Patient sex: M
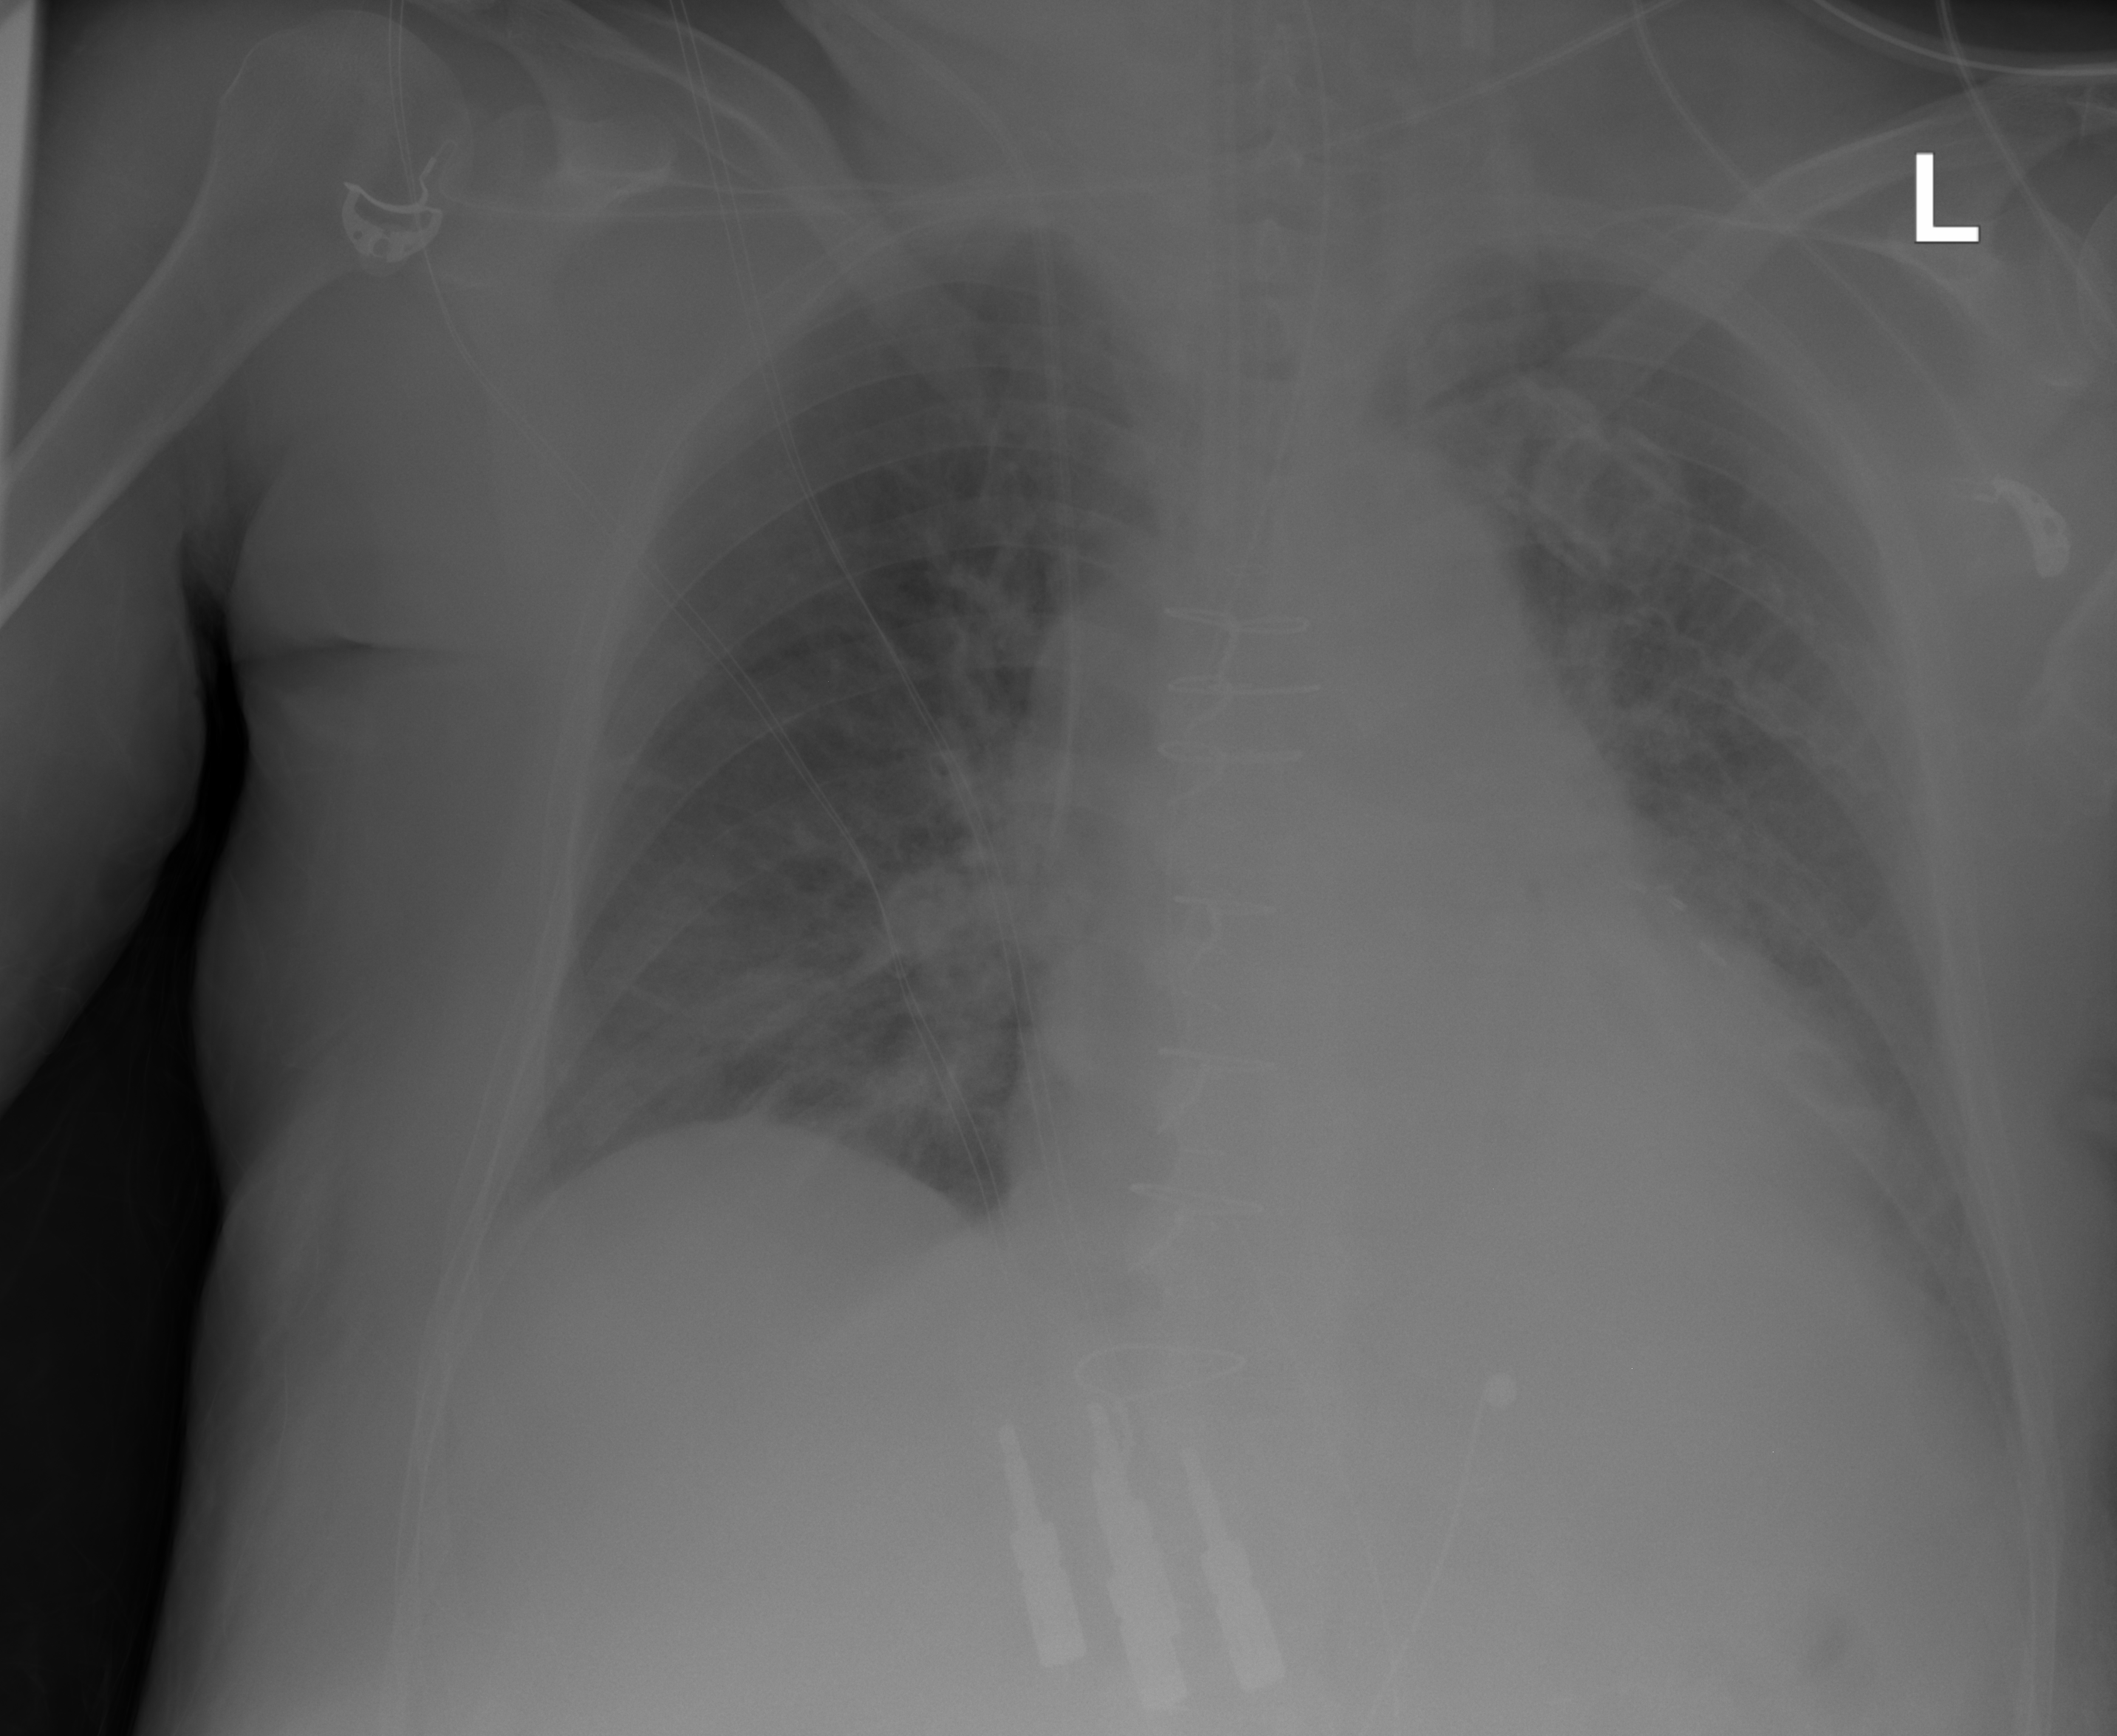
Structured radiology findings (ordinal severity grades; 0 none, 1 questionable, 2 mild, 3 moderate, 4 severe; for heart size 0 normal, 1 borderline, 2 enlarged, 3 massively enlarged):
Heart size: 2
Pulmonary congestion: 0
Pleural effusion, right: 0
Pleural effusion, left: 2
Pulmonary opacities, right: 2
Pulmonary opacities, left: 0
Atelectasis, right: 2
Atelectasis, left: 2